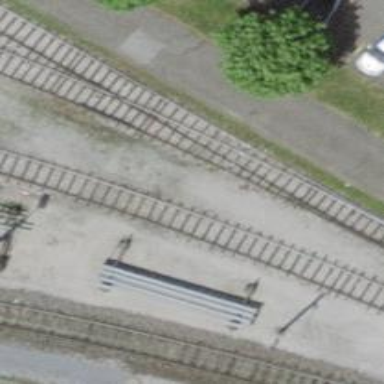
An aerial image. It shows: Railway yard with one track in service.